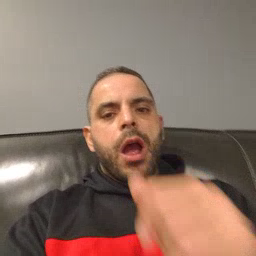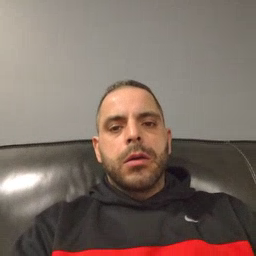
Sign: nuts